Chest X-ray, AP view. Patient: 65 years old, sex F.
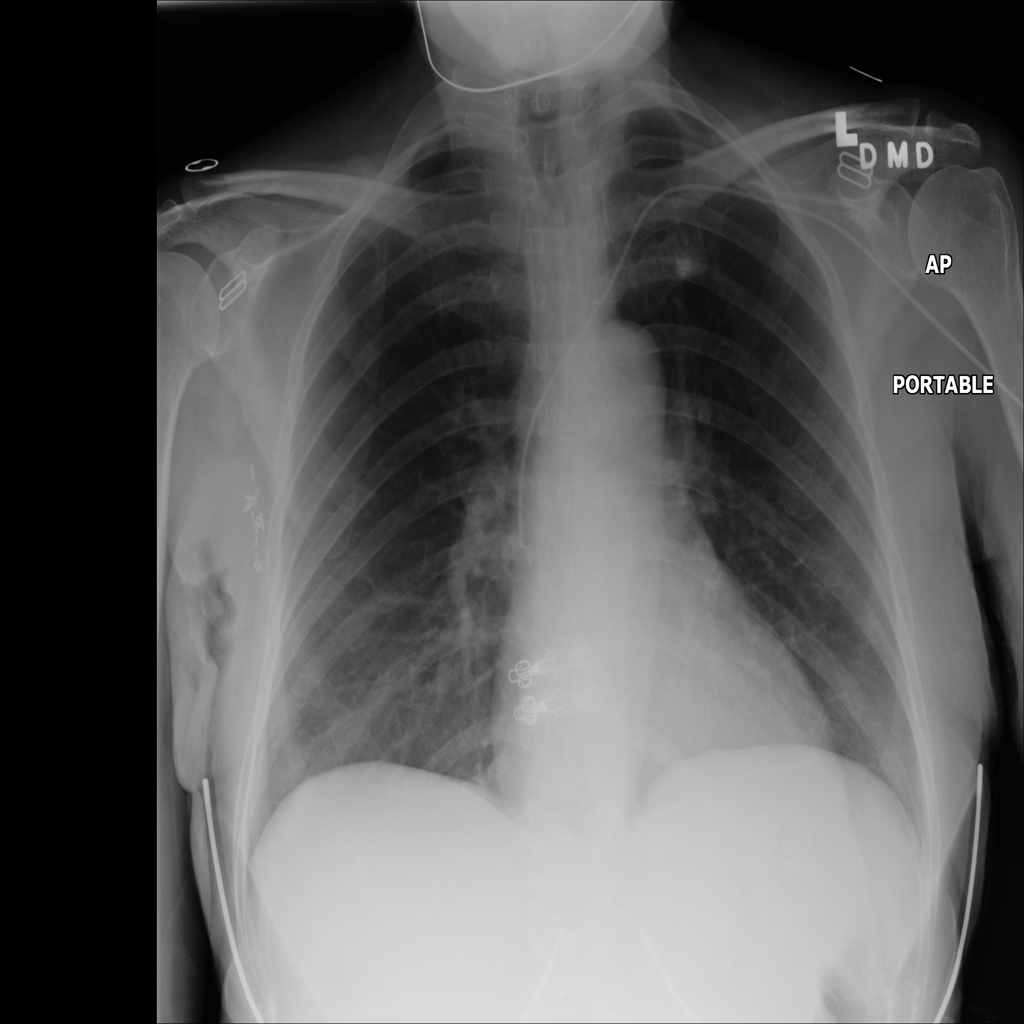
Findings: No Finding